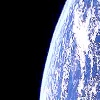
Label: cloud